Question: I am trying to use a joystick with node js, and I ran into an issue.
I installed the function with
'''
npm install joystick
'''
that worked well, but when I ran this code to test it:
'''
// Set a deadzone of +/-3500 (out of +/-32k) and a sensitivty of 350
var joystick = new (require('joystick'))(0, 3500, 350);
joystick.on('button', console.log);
joystick.on('axis', console.log);
'''
It gave me this error:

What am I doing wrong?
Thanks!!
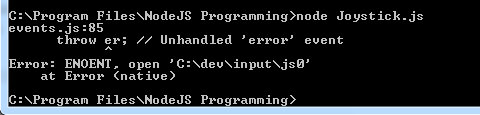
Answer: I hate to write this as an answer, but it is. The package you reference, <URL>, has as its description: "Node.js module for reading joystick data "
From your screenshot you are on Windows. The error you are getting is presumably it referencing IO which is giving you what is in effect a file no found message.